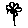
Label: flower